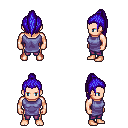
a pixel art fantasy rpg character, male body template, human, light skin, chain tabard jacket, magenta pants, blue long topknot hairstyle, four views (front, back, left, right), 2x2 character sprite sheet, small pixel art, hard edges, no anti-aliasing